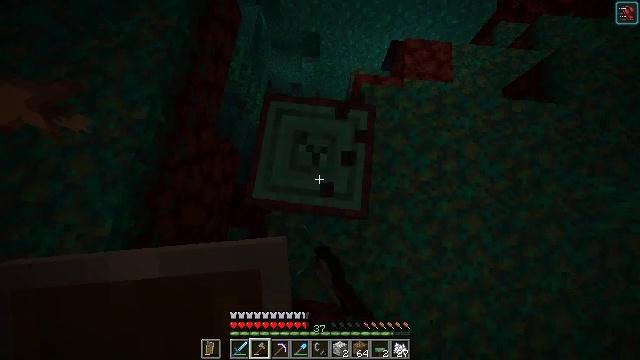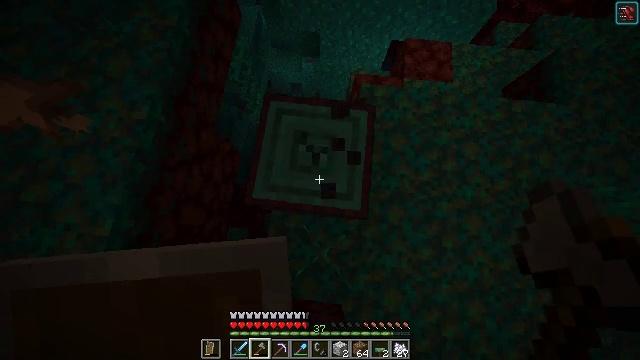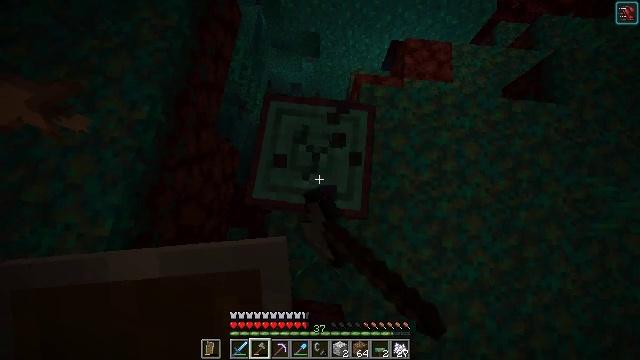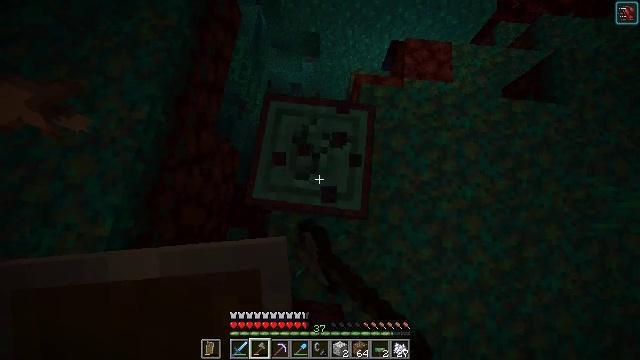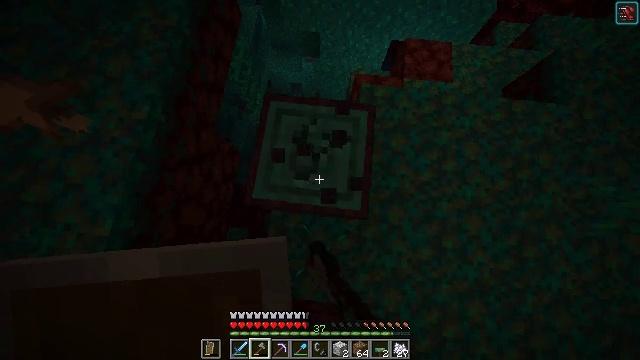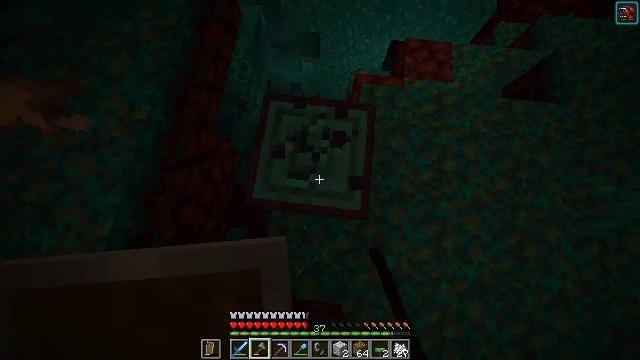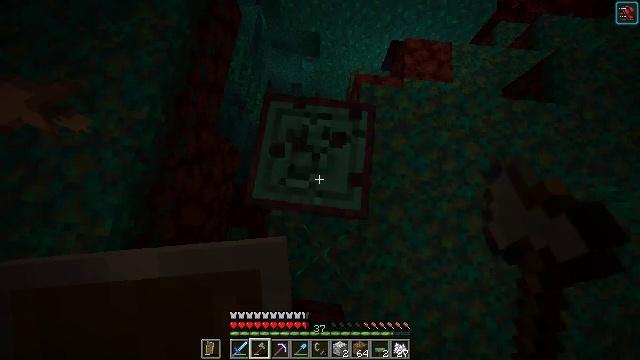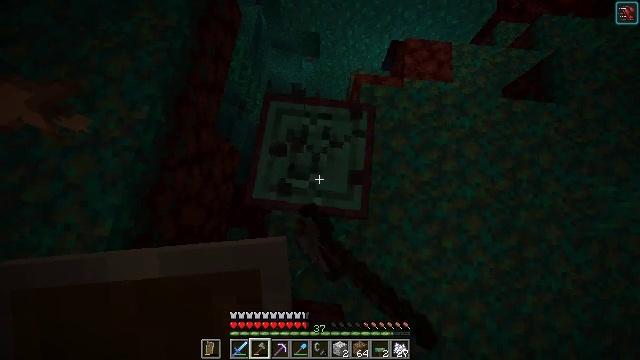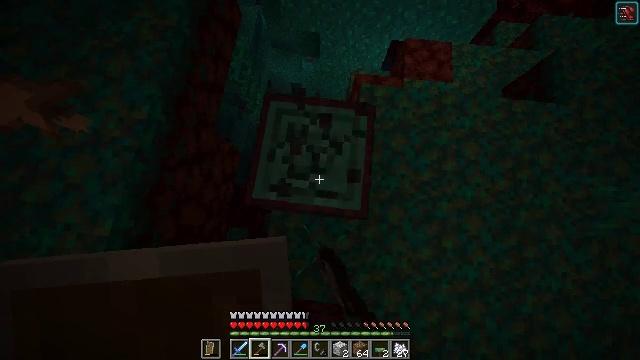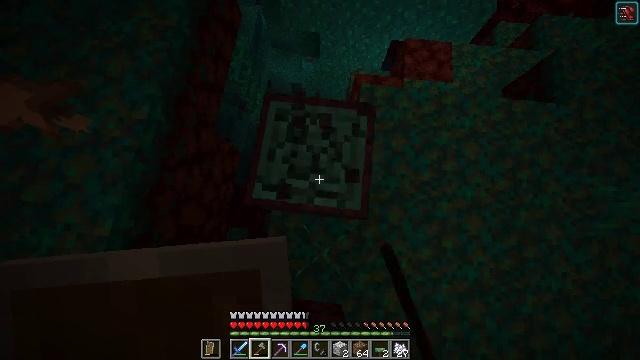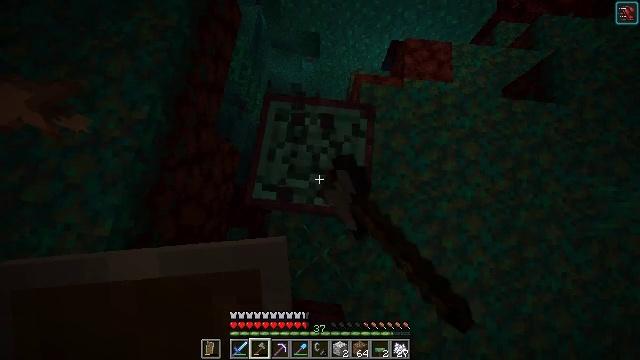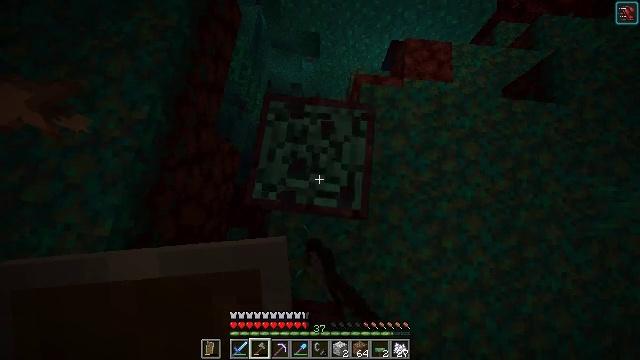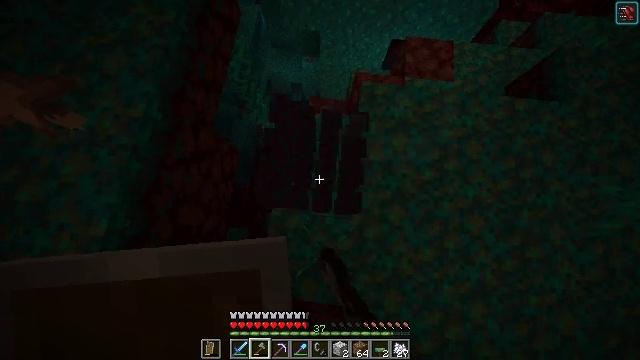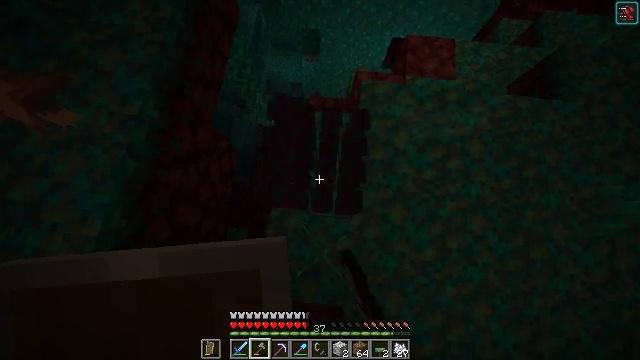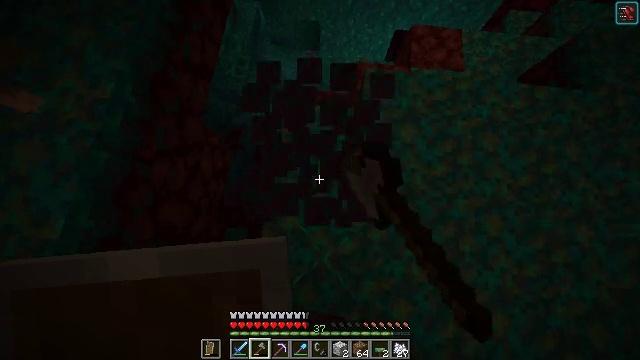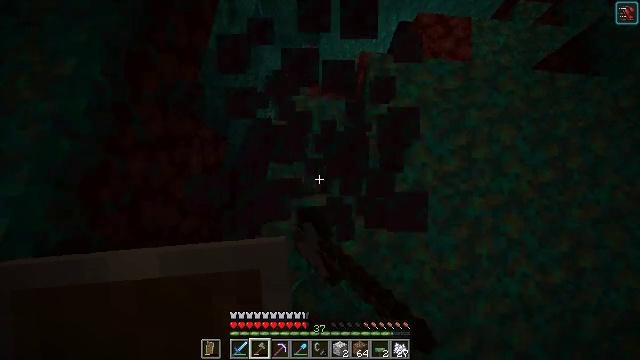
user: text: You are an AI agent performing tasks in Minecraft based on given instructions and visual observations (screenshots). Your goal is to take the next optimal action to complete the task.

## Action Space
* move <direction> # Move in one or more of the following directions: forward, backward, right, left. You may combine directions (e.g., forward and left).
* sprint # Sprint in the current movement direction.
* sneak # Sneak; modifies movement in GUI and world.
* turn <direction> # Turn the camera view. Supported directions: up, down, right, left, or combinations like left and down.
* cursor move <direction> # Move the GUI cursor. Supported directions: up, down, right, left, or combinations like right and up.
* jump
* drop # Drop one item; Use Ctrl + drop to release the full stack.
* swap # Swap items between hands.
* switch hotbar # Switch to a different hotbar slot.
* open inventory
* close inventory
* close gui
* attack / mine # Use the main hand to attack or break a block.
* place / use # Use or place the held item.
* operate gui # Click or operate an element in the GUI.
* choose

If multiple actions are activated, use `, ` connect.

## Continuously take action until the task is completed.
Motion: motion action
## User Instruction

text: Destroy the warped stem to gather materials.
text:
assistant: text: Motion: attack / mine
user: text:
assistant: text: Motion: attack / mine
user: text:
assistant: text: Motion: attack / mine
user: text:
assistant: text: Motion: attack / mine
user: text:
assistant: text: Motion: attack / mine
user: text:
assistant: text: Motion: attack / mine
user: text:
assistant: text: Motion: attack / mine
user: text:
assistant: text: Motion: attack / mine
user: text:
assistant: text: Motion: attack / mine
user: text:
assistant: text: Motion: attack / mine
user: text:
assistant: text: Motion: attack / mine
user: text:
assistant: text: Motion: attack / mine
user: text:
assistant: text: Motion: attack / mine
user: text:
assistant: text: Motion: attack / mine
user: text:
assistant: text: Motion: no_op
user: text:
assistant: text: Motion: no_op
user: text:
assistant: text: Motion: no_op